Field crop: tomato
Growth stage: 1
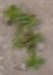
Species: portulaca